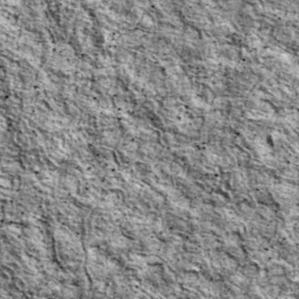
Label: non_frost